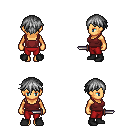
a pixel art fantasy rpg character, female body template, human, tanned skin, maroon pirate shirt, red pants, gray short bangs hairstyle, black shoes, dagger, four views (front, back, left, right), 2x2 character sprite sheet, small pixel art, hard edges, no anti-aliasing